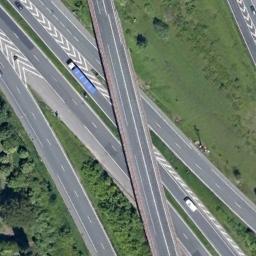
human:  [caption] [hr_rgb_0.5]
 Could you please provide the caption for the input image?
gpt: There is an overpass and two black cars .

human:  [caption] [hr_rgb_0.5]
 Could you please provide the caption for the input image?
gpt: The overpass is over the roads on the lawn .

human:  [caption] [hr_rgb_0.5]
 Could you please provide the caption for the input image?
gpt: The overpass is on the grass next to some trees .

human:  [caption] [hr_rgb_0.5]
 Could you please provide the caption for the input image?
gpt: Many roads of different lengths are under the overpass .

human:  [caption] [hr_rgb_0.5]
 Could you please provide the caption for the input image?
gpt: There are some green trees and lawns beside the overpass .